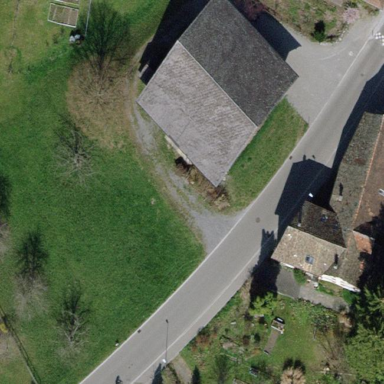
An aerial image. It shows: Gabled barn with grey roof. The roof is oriented across the building.